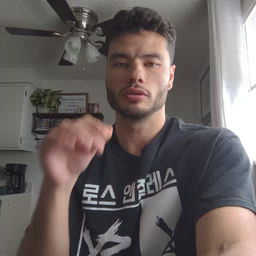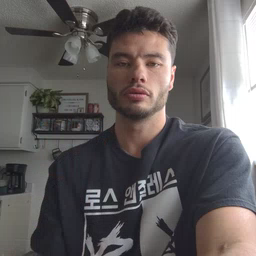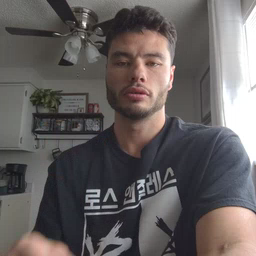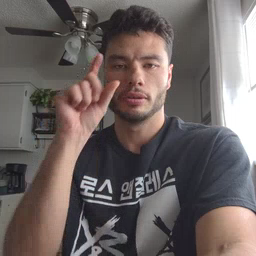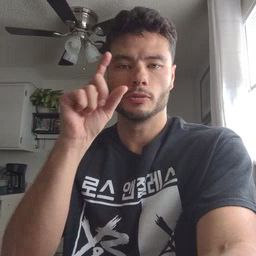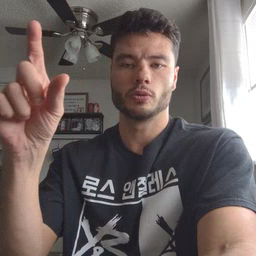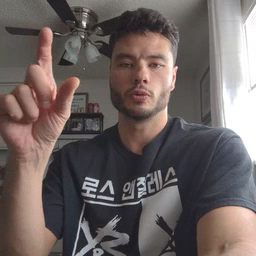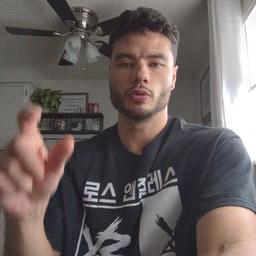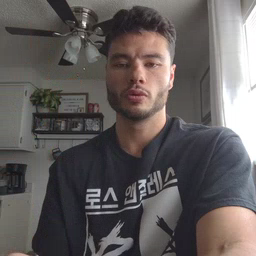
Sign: moon